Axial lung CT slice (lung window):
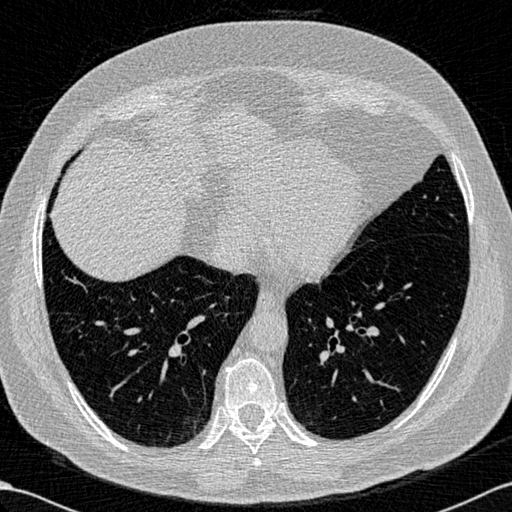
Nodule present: no